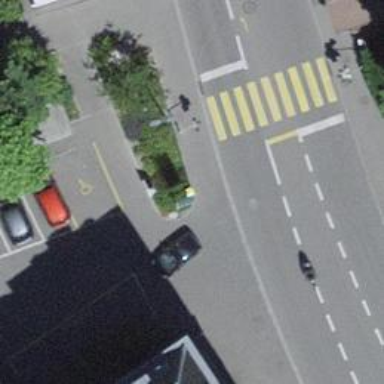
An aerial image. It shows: Post box is visible.